【题型】证明题　【知识点】立体几何　【难度】easy
已知$AB \perp AC$，$PA \perp$平面$ABC$，$PA=AB=3$，$AC=4$，点$M$为$PC$的中点，过点$M$分别平行于平面$PAB$的直线交$AC$、$BC$于点$E$、$F$.

\vspace{0.5em}
\noindent (1) 证明：平面$PAC \perp$平面$PAB$；

\noindent (2) 证明：平面$MEF \parallel$平面$PAB$，并求平面$MEF$到平面$PAB$的距离.
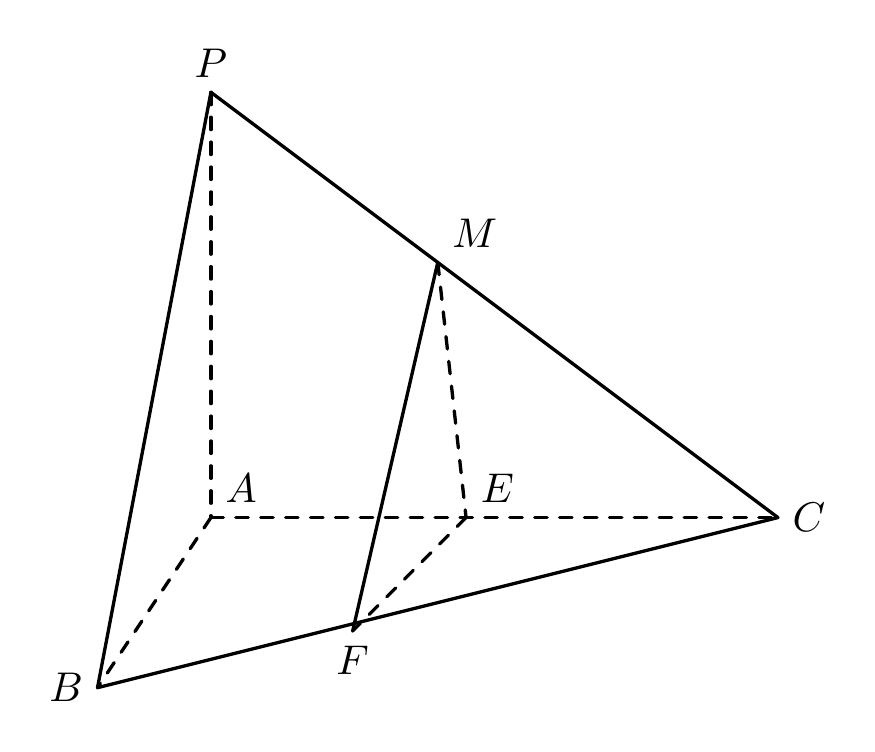
【解答】
\noindent 【详解】（1）由$PA \perp$平面$ABC$，$AC \subset$平面$ABC$，则$PA \perp AC$，而$AB \perp AC$，

\noindent 由$PA \cap AB = A$，$PA,AB \subset$平面$PAB$，则$AC \perp$平面$PAB$，

\noindent 由$AC \subset$平面$PAC$，则平面$PAC \perp$平面$PAB$；

\vspace{0.5em}
\noindent （2）依题意可知，$ME \parallel$平面$PAB$，$MF \parallel$平面$PAB$，

\noindent 由于$ME \cap MF = M$，$ME,MF \subset$平面$MEF$，所以平面$MEF \parallel$平面$PAB$，

\noindent 由（1）知$AC \perp$平面$PAB$，则$AC \perp$平面$MEF$，$E \in AC$，

\noindent 所以$EA \perp$平面$PAB$，$EA \perp$平面$MEF$，

\noindent 由$ME \parallel$平面$PAB$，$ME \subset$平面$PAC$，平面$PAB \cap$平面$PAC = PA$，

\noindent 所以$ME \parallel PA$，又点$M$为$PC$的中点，则$E$是$AC$的中点，

\noindent 所以平面$MEF$到平面$PAB$的距离为$EA = \dfrac{1}{2}AC = 2$.